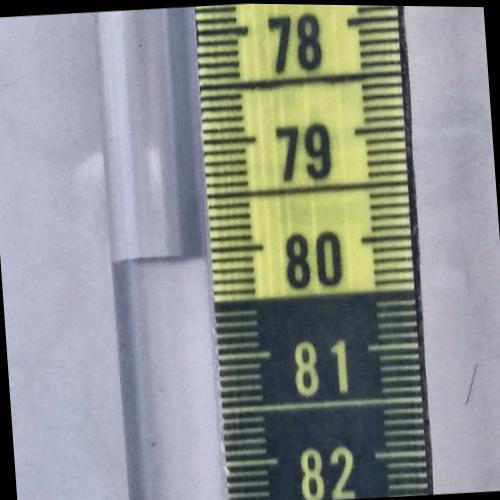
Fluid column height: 80.1 cm